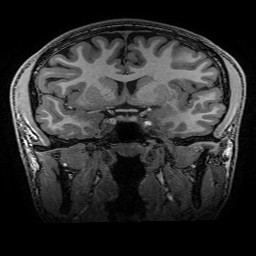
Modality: T1w
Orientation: sagittal
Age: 22
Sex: male
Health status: healthy
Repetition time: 2.53 s
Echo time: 0.0034 s